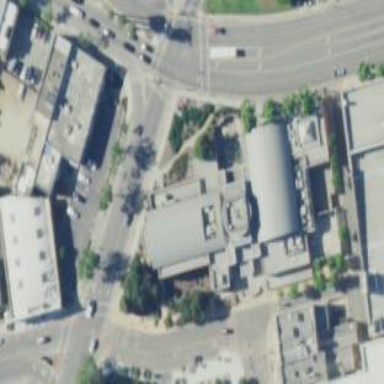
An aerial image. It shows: Museum building.